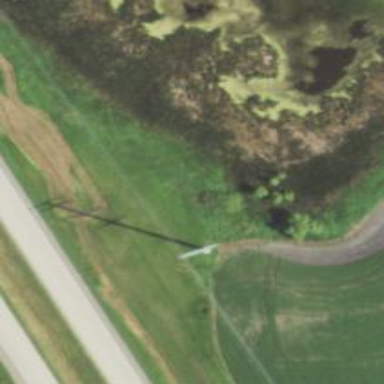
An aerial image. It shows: Power tower.